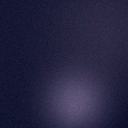
Screen state: off